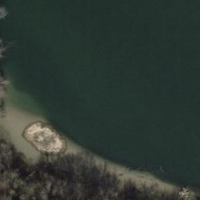
EUNIS habitat code: 15
Species observed at this site:
Aythya fuligula